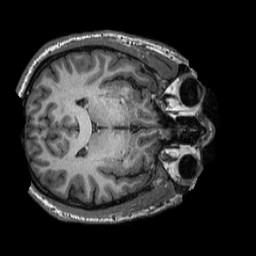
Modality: T1w
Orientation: axial